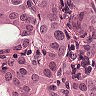
Metastatic tissue present: yes